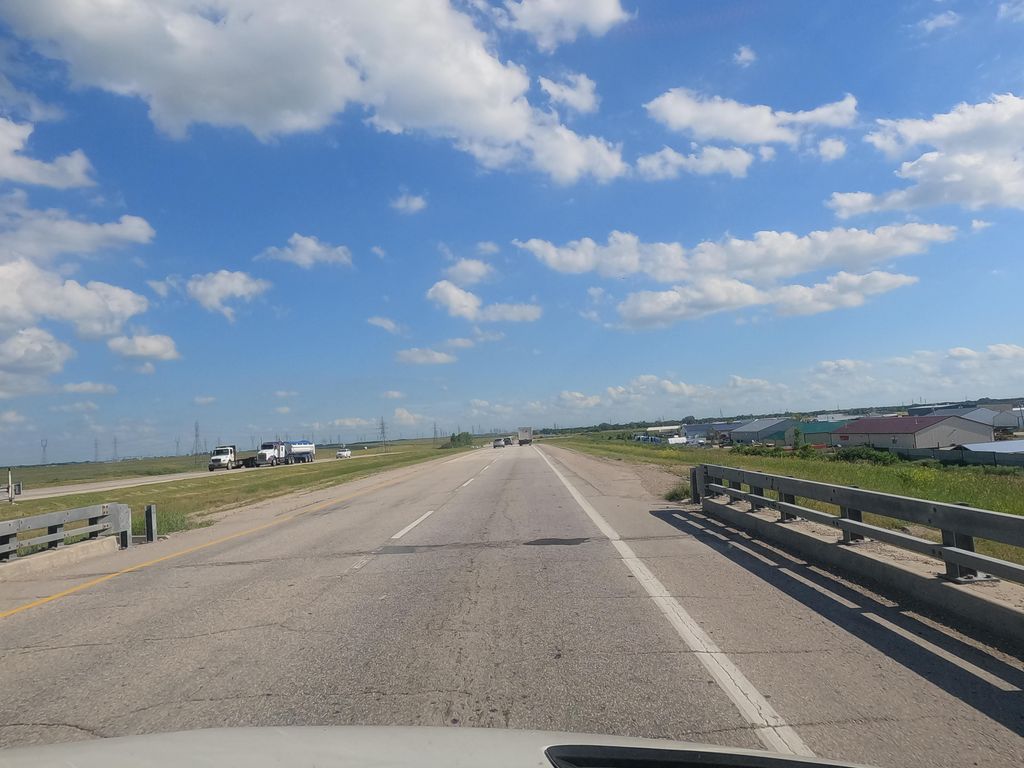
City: winnipeg